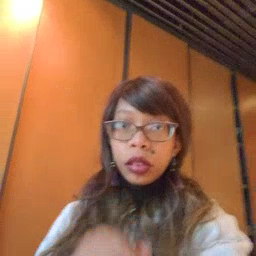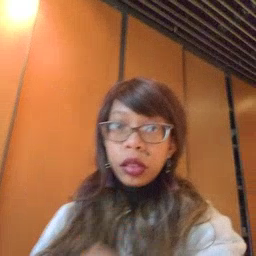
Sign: closet